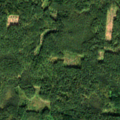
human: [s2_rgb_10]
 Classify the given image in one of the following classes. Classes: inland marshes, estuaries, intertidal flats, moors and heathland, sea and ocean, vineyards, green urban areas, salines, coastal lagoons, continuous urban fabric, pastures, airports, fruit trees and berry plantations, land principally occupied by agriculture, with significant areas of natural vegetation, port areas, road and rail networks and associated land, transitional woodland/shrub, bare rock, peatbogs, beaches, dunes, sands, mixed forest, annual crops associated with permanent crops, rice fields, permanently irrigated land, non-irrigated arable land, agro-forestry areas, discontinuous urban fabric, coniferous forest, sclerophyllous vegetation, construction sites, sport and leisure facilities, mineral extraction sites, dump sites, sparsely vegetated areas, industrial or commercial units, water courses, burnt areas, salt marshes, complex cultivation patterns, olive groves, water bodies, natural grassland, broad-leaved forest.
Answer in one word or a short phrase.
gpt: coniferous forest, mixed forest